Question: I was trying to upload my dataset to python by following <URL>. Yet my code gives error. You can see the code and the error in image. Can you guys help me to fix it?

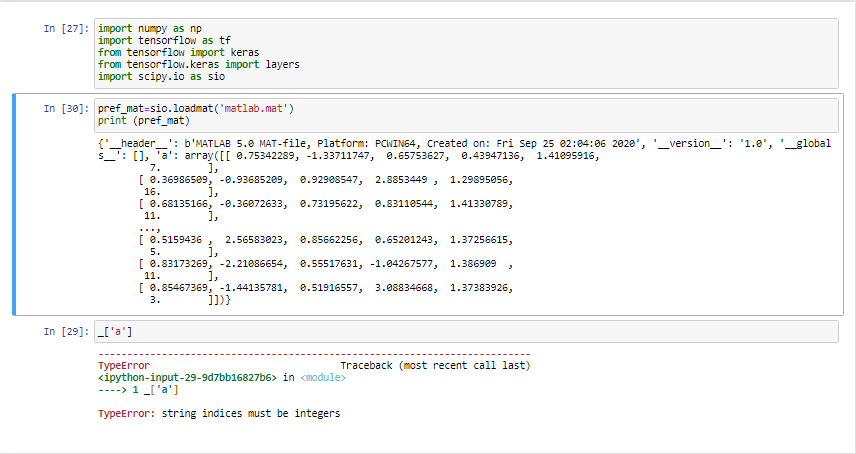
Answer: Just use 'pref_mat['a']'. Here is an example reproducing the error:
'''
>>>from scipy.io import loadmat
>>> pref_mat = loadmat('global.mat')
>>>_['global_']
'''
> TypeError: string indices must be integers
'''
>>> pref_mat['global_']
array([[1, 3, 5]], dtype=uint8)
'''